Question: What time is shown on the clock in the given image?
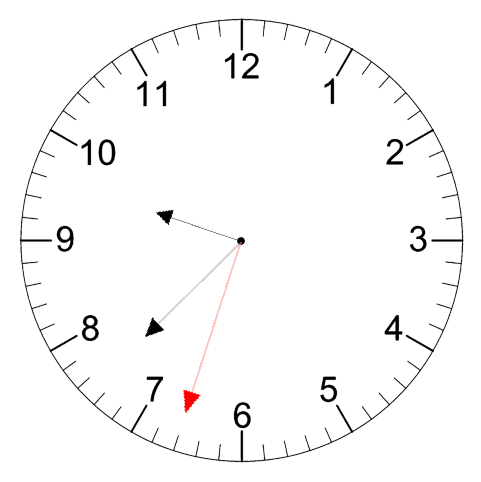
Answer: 09:37:33